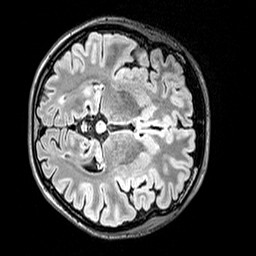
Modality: FLAIR
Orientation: axial
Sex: female
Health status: ill
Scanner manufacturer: siemens
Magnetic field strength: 3 T
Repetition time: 5 s
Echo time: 0.388 s